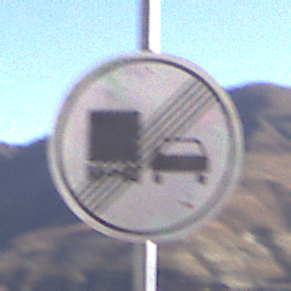
Verkehrszeichen: EndeUeberholverbotKraftfahrzeuge
Umgebung: Outdoor, Nature
Tageszeit: Midday
Wetter: Clear
Licht: Natural
Jahreszeit: NotSpecified
Kontrast: HighContrast